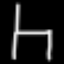
Label: chair